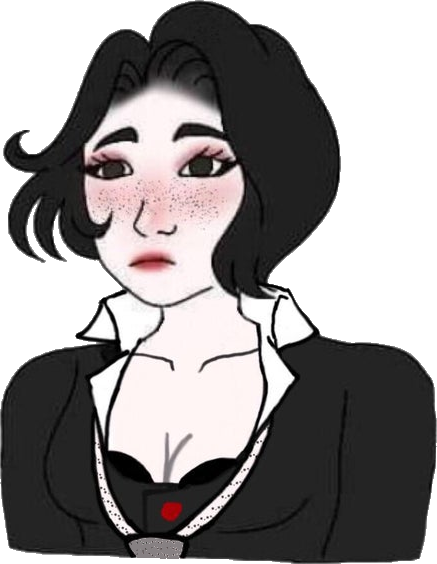
Label: 5_Doomer_Girl